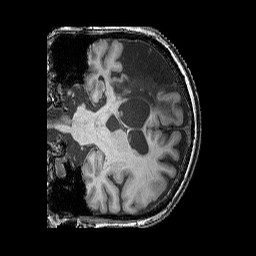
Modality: T1w
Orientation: coronal
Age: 64
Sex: male
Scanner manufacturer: siemens
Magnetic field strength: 3 T
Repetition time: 2.25 s
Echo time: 0.00411 s